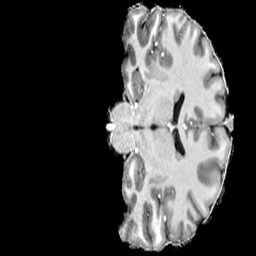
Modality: T1w
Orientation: coronal
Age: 22
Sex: male
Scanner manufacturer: siemens
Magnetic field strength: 6.98 T
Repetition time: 6 s
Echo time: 0.00302 s